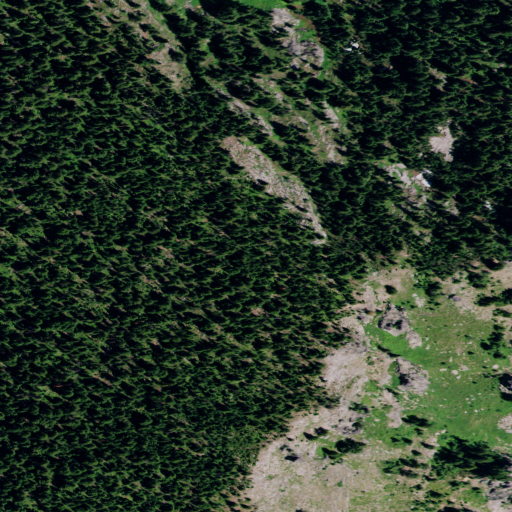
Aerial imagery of mountain in Idaho named Elizabeth Mountain containing evergreen forest and shrub